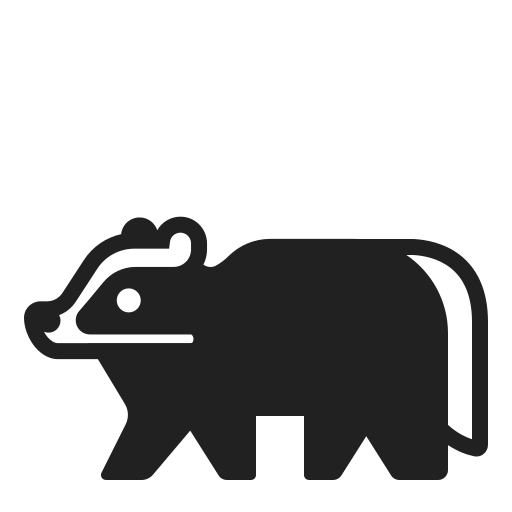
badger high contrast